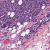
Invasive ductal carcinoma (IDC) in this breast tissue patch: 1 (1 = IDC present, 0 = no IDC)